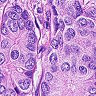
Metastatic tissue present: yes